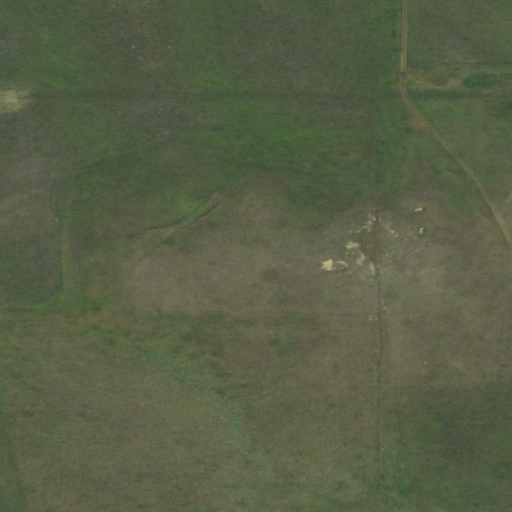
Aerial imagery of mountain in North Dakota named Tub Butte containing grassland, pasture, and shrub